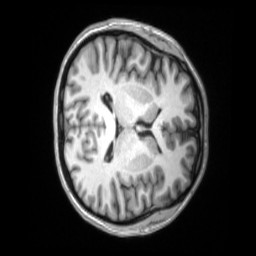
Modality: T1w
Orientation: axial
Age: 29
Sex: female
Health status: ill
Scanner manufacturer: siemens
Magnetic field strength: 3 T
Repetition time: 2.2 s
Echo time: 0.00157 s